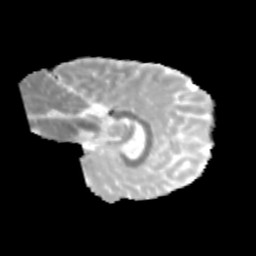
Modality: MD
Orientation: sagittal
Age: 13
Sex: female
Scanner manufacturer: siemens
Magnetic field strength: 3 T
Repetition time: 3.8 s
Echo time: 0.07 s